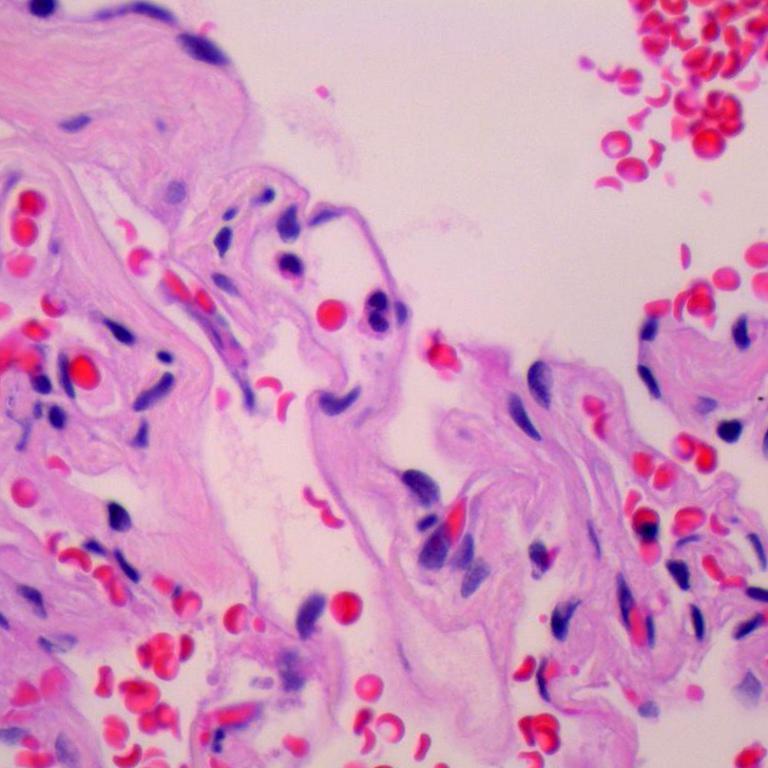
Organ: lung
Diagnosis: benign